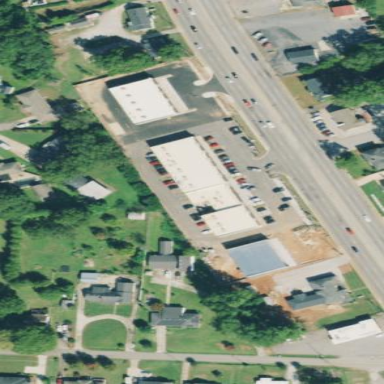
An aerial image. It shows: Retail building.